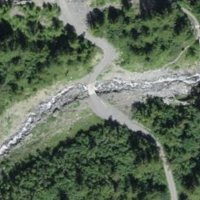
EUNIS habitat code: 32
Species observed at this site:
Rhododendron ferrugineum
Rosa pendulina